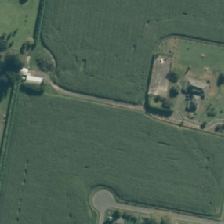
Land cover: shortrotation_cropland